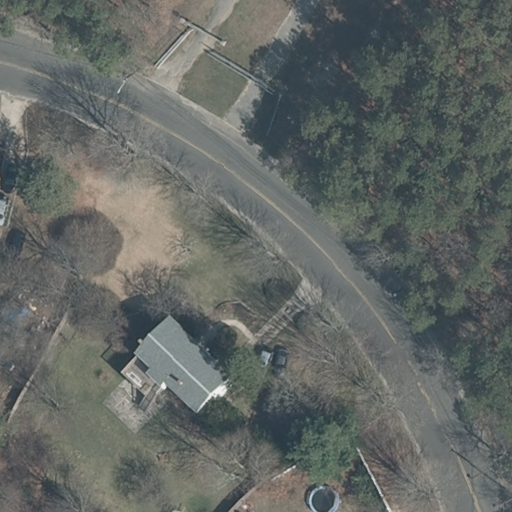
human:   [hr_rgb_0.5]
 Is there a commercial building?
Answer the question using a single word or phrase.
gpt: no

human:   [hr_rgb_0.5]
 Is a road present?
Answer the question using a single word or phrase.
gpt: yes

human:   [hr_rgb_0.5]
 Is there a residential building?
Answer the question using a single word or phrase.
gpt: yes

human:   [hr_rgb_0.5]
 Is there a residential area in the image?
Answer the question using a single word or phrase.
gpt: yes

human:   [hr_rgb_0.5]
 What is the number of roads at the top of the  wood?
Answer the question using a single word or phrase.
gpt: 3

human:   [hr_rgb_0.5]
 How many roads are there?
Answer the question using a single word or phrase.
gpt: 3

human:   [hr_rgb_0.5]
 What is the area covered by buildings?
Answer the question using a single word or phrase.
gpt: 171m2

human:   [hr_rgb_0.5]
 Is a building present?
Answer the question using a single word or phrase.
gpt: yes

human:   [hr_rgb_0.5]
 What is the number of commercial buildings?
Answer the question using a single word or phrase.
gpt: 0

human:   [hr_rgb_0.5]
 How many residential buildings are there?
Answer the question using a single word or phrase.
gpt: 1

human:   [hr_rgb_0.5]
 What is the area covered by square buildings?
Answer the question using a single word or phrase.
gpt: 0m2

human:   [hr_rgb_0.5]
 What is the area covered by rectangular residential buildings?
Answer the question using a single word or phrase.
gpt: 0m2

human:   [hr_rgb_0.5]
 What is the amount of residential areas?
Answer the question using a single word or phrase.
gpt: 1

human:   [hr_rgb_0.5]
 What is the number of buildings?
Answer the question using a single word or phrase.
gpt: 1

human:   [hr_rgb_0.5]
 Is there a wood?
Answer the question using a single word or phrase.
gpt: yes

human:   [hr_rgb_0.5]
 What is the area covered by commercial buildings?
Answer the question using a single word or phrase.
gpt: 0m2

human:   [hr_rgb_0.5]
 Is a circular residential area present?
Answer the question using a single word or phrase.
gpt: no

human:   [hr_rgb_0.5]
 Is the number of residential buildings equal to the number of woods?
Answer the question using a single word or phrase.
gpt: yes

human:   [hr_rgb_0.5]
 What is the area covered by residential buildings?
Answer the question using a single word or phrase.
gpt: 171m2

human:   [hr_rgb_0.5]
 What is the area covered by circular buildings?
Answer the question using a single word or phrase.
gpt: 0m2

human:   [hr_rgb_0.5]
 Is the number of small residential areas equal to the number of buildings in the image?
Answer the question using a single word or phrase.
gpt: no

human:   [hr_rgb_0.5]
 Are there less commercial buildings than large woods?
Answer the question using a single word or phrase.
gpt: yes

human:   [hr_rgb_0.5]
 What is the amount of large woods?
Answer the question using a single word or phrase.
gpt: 1

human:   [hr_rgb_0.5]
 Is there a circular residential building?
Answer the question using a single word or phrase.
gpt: no

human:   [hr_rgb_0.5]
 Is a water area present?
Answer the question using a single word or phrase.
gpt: no

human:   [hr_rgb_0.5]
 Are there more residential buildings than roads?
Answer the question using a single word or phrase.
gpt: no

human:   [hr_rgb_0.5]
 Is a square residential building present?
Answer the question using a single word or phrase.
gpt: no

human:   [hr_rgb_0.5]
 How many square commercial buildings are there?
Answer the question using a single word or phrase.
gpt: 0

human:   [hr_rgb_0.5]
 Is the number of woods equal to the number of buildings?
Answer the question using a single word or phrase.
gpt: yes

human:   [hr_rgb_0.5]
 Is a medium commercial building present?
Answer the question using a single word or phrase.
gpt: no

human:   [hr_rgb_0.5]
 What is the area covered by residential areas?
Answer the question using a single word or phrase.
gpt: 9196m2

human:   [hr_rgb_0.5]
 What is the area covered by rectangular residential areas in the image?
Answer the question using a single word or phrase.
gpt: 0m2

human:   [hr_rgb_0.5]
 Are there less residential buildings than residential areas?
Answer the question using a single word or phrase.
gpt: no

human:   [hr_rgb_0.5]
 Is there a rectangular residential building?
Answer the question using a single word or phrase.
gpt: no

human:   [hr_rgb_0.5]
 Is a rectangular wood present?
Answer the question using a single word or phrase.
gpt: yes

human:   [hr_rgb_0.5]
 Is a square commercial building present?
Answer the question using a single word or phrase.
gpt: no

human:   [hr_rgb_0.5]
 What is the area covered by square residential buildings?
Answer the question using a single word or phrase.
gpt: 0m2

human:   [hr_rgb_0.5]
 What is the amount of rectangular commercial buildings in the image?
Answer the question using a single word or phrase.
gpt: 0

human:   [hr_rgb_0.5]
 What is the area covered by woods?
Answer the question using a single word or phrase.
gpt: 1417m2

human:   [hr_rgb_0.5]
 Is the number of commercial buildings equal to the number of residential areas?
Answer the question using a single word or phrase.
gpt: no

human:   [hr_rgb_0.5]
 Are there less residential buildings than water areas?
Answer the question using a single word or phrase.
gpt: no

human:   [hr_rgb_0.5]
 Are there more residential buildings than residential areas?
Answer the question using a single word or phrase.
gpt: no

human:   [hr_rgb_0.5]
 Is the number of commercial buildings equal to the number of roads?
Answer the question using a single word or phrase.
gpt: no

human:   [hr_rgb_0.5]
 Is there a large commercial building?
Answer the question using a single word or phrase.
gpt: no

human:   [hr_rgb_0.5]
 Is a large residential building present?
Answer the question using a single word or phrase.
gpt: no

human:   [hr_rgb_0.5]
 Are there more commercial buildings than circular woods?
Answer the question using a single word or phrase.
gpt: no

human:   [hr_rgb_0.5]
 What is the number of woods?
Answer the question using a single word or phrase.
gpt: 1

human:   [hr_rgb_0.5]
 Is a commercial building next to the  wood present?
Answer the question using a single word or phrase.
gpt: no

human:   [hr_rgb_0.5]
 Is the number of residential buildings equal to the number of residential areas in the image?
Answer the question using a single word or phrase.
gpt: yes

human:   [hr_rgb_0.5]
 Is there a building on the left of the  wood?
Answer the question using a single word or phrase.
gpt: yes

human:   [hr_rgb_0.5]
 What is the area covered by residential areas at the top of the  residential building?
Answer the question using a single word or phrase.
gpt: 0m2

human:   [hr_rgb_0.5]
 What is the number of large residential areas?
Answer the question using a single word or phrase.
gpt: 1

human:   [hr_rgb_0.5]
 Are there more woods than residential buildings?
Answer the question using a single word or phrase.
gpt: no

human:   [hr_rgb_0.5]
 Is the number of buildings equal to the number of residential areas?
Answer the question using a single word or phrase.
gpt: yes

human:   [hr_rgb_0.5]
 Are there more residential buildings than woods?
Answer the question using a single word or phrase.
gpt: no

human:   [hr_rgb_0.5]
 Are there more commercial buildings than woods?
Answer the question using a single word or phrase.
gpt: no

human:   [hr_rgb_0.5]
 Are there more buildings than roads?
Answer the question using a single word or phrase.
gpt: no

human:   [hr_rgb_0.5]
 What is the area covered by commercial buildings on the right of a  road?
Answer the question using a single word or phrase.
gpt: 0m2

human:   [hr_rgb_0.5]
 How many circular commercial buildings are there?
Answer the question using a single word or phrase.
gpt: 0

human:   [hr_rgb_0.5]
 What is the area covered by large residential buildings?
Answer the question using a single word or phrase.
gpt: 0m2

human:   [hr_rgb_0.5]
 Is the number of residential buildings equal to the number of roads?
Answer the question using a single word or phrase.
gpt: no

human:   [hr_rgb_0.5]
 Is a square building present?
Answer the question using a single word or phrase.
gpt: no

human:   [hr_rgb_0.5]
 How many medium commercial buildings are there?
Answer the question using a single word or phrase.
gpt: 0

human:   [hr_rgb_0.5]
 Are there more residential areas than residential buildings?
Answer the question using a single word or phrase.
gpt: no